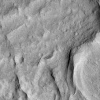
Atmospheric dust classification: not_dusty